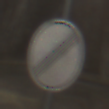
Verkehrszeichen: EndeSaemtlicherBegrenzungen
Umgebung: Outdoor, Nature
Tageszeit: MorningAfternoon
Wetter: PartlyCloudy
Licht: Natural
Jahreszeit: Winter
Kontrast: MediumContrast